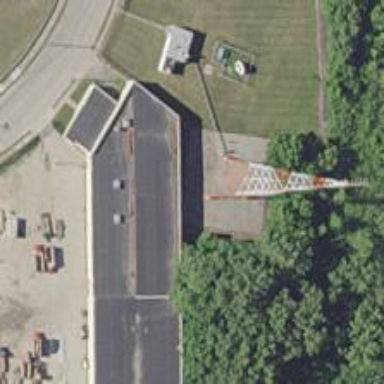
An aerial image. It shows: Mast tower used for communication.